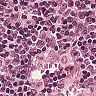
Metastatic tissue present: no